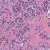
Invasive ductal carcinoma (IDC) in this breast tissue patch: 1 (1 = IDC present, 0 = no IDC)